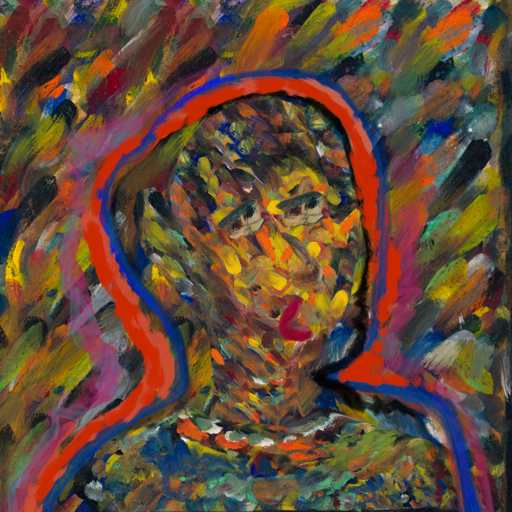
Background: An_Impression, Head And Neck Side: An_Impression, Face Side: Pipe, Bust: An_Impression, Hair Side: Experience, Head Accessory: Blank, Second Necklace: Blank, Necklace: Blank, Baby: Blank